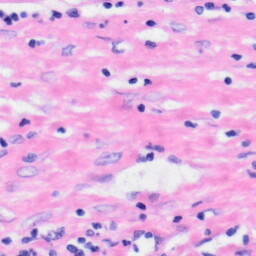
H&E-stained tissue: Liver